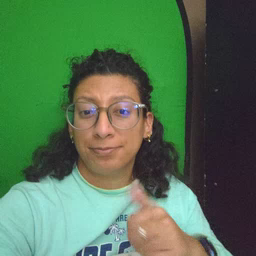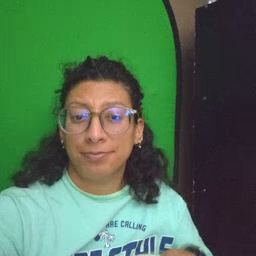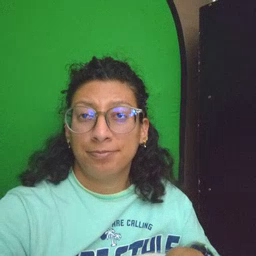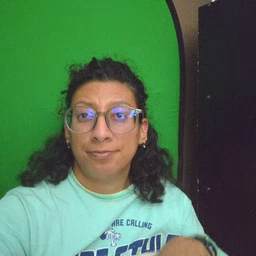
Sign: pig